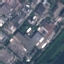
Label: Industrial